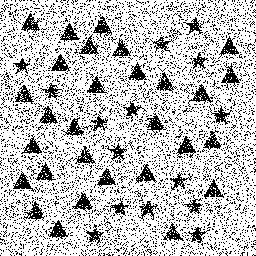
Squares: 0
Triangles: 29
Stars: 15
Total shapes: 44